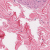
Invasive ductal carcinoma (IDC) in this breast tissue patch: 0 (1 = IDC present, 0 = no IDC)